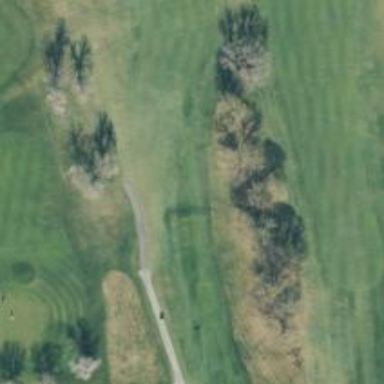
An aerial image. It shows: Path designated for golf carts.